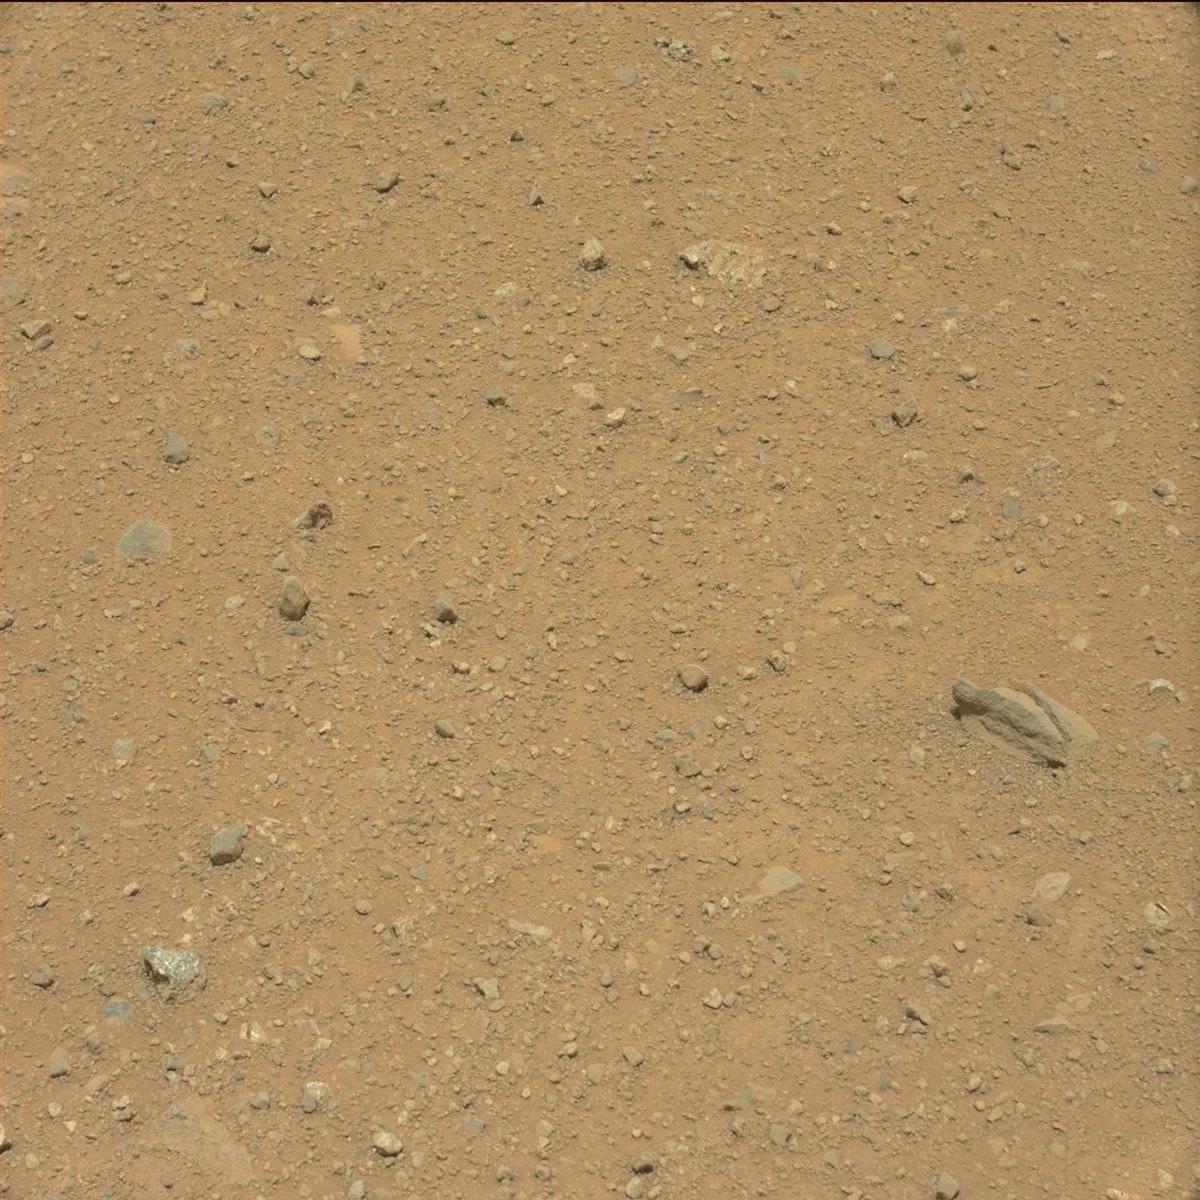
Terrain classes present: Bedrock, Rock, Sand / Soil